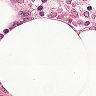
Metastatic tissue present: no